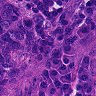
Metastatic tissue present: yes